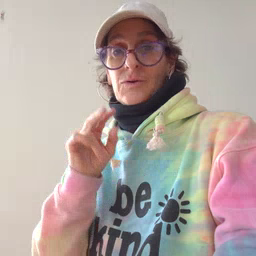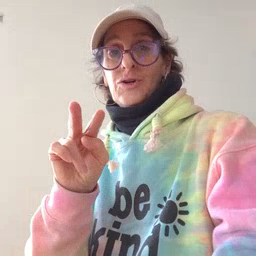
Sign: look